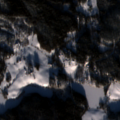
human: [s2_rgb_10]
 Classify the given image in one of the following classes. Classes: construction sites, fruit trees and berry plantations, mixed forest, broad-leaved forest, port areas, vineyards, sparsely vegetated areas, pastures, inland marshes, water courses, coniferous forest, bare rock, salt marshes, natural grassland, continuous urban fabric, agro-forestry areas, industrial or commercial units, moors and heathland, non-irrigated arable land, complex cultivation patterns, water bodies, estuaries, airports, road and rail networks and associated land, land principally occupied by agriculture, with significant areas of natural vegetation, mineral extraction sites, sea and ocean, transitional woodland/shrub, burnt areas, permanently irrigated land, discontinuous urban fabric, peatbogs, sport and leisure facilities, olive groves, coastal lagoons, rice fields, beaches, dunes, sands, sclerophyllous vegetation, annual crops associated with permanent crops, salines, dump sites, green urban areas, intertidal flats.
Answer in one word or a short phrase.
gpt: land principally occupied by agriculture, with significant areas of natural vegetation, coniferous forest, mixed forest